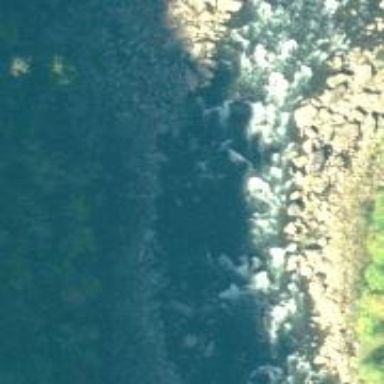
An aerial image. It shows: Scene featuring rapids in waterway.